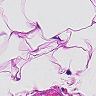
Metastatic tissue present: no